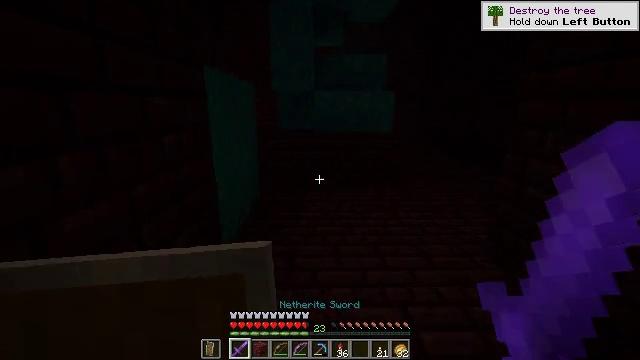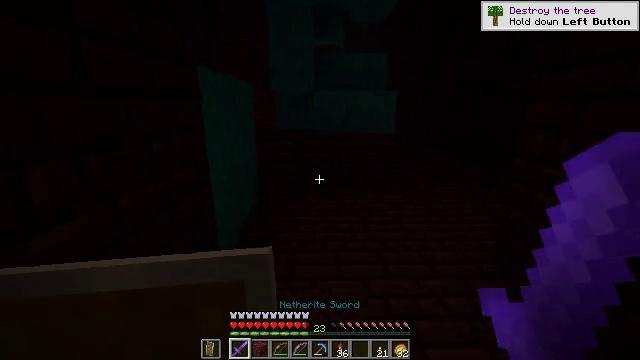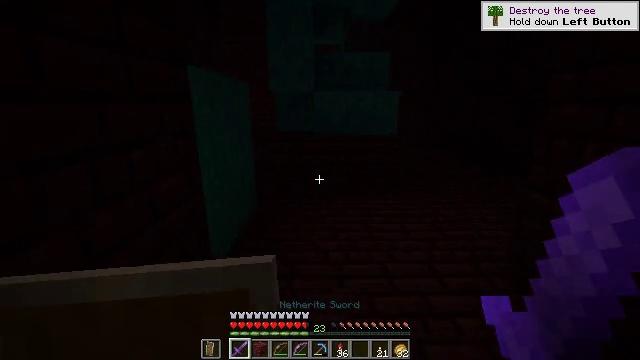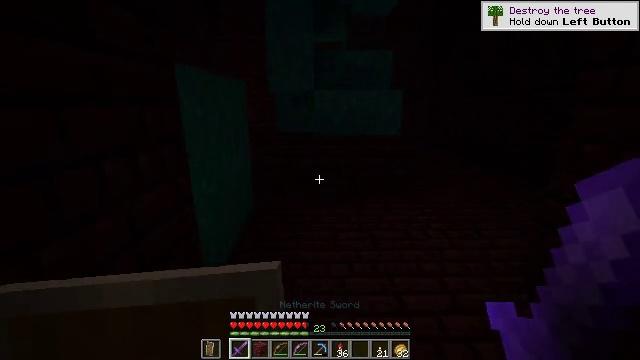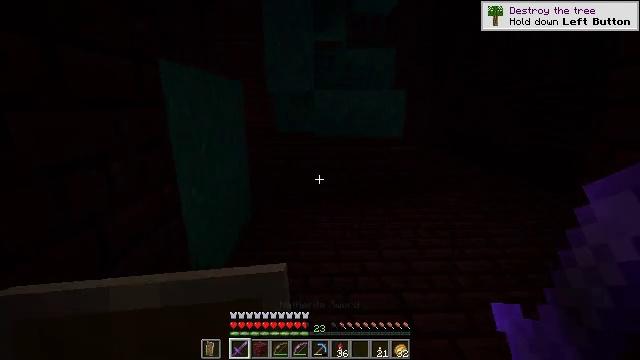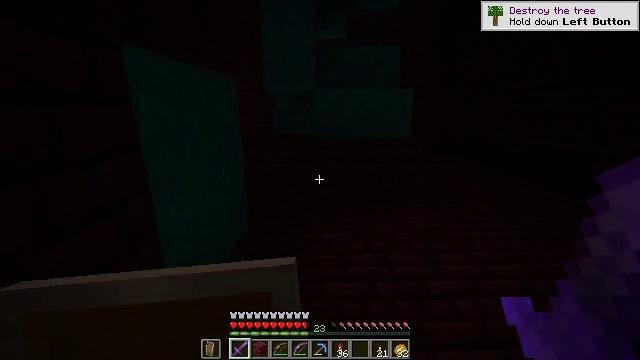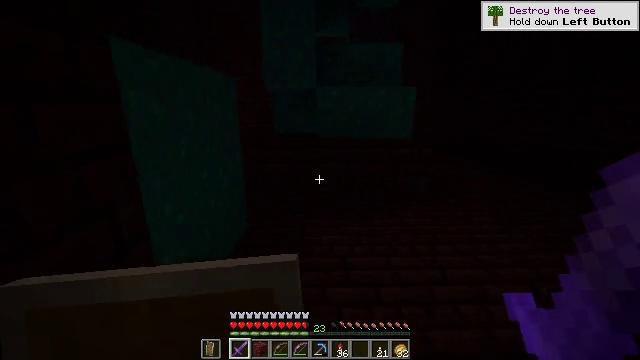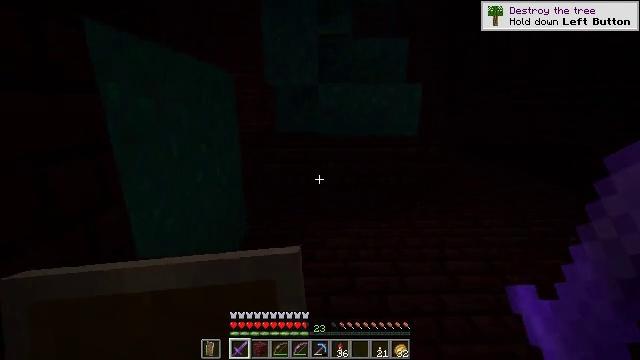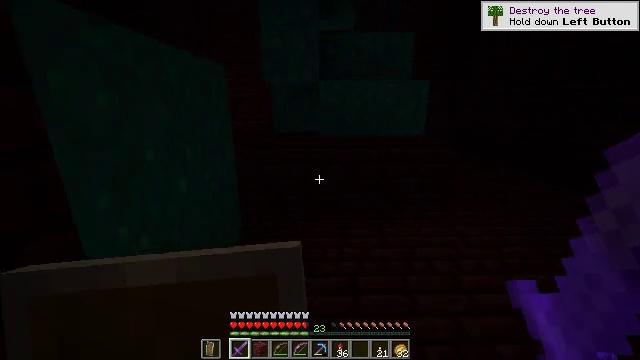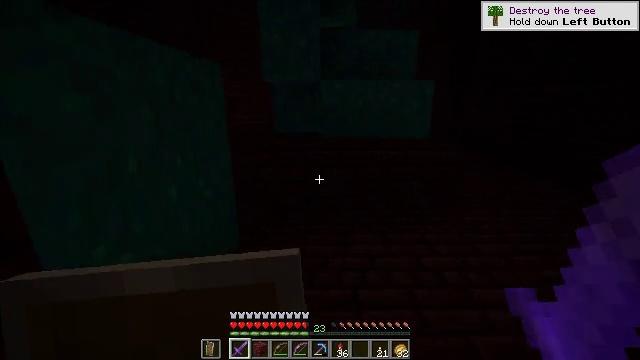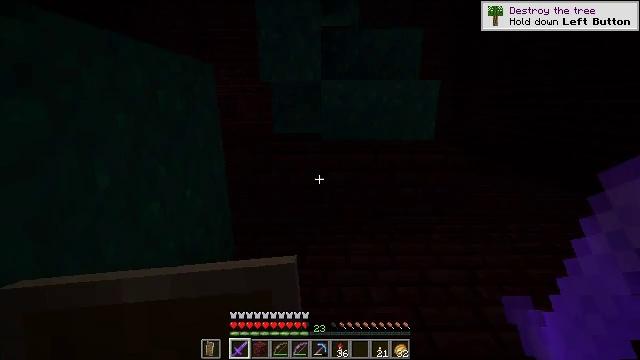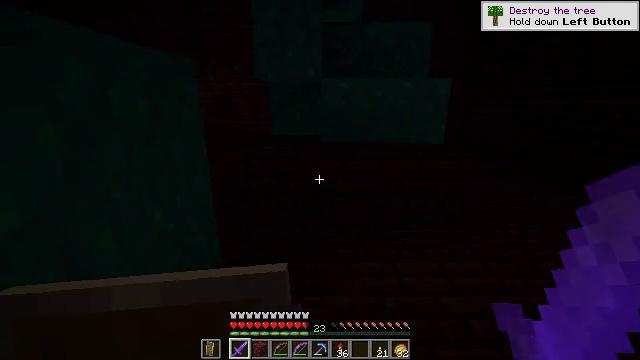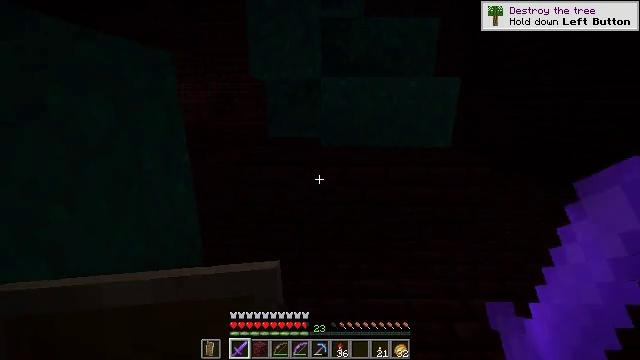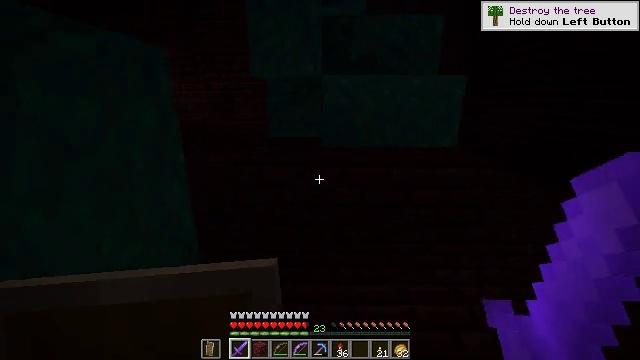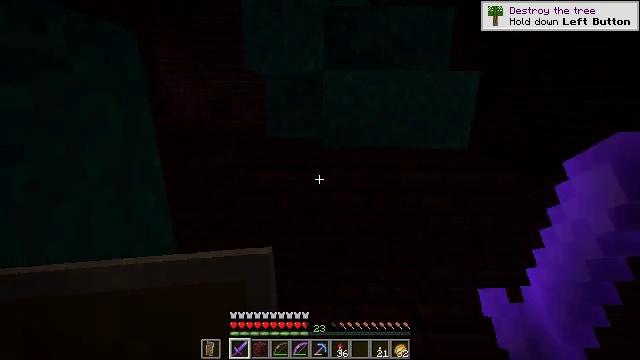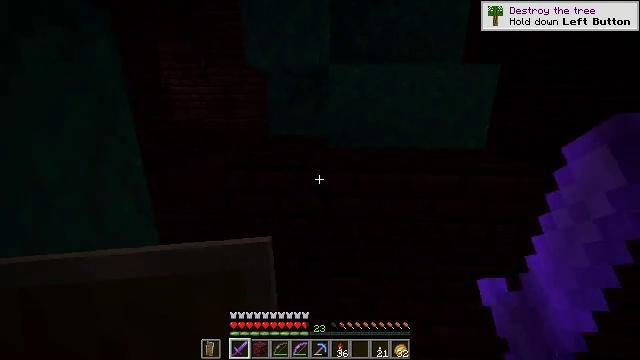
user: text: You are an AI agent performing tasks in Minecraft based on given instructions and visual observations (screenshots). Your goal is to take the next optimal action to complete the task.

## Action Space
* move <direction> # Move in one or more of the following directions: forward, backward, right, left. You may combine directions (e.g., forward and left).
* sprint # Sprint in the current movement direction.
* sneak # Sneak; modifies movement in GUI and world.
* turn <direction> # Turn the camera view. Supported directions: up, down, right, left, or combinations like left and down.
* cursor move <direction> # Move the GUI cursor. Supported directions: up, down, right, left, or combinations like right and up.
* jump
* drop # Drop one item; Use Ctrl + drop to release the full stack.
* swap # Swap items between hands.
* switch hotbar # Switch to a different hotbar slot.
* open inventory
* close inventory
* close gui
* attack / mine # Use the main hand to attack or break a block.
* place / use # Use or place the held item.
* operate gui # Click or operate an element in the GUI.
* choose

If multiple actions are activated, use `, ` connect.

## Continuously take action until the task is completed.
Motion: motion action
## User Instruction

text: Retrieve nether wart from the ground.
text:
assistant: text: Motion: move forward
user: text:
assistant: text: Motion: move forward
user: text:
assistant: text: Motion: move forward
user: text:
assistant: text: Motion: move forward
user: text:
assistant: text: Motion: move forward
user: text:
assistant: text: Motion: move forward
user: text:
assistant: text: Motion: move forward
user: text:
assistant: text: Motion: move forward
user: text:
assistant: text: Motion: move forward
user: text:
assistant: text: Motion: move forward
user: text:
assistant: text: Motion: move forward
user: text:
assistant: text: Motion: move forward
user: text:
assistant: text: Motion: move forward
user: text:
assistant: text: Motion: move forward
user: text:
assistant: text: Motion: move forward, turn left
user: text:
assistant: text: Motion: move forward, turn left
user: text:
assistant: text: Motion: move forward, turn left
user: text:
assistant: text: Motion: move forward, turn left
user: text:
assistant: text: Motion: move forward, turn left
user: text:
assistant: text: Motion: move forward, turn left
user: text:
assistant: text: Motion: move forward
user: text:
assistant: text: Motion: move forward and move left
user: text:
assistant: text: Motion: move forward and move left
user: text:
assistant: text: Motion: move forward and move left
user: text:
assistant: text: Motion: move forward and move left
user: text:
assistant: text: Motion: move forward and move left
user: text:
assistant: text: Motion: move forward and move left
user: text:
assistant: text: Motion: move forward and move left
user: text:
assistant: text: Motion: move forward and move left, turn right and up
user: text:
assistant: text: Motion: move forward and move left, turn right